Question: I am learning to use Neural Network Toolbox to classify the images as part of my assignment. I am trying to understand Crab Classification in MATLAB. How is the crab dataset loaded in various vectors?

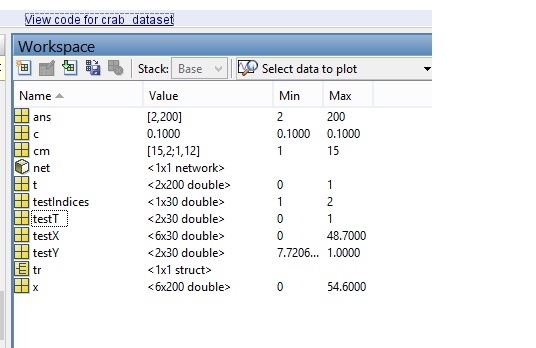
Answer: here is more than one way to read data into MATLAB from a file. The simplest, though least flexible, procedure is to use the load command to read the entire contents of the file in a single step. The load command requires that the data in the file be organized into a rectangular array. No column titles are permitted. One useful form of the load command is
'''
load name.ext
'''
this <URL> may help you